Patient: sex M, age 37
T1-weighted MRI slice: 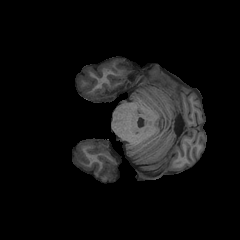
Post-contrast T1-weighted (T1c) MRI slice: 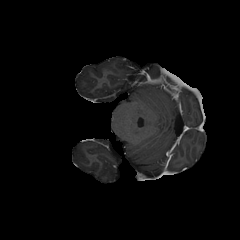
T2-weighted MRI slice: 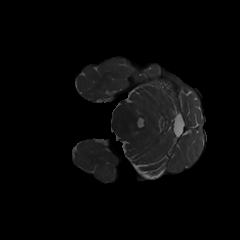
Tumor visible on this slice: no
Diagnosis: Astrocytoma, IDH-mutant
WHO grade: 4